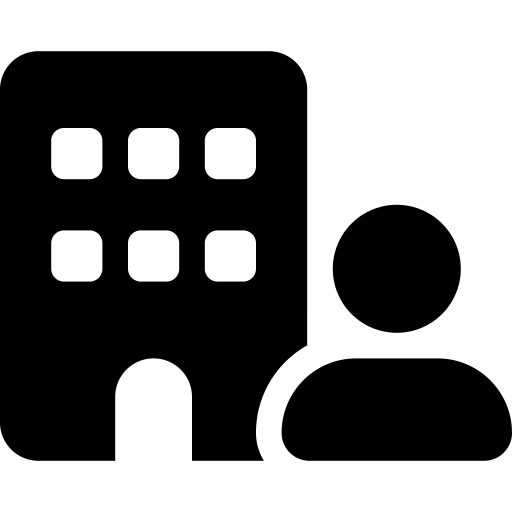
Tags: icon, FontAwesome, fa-icon, solid, building, user